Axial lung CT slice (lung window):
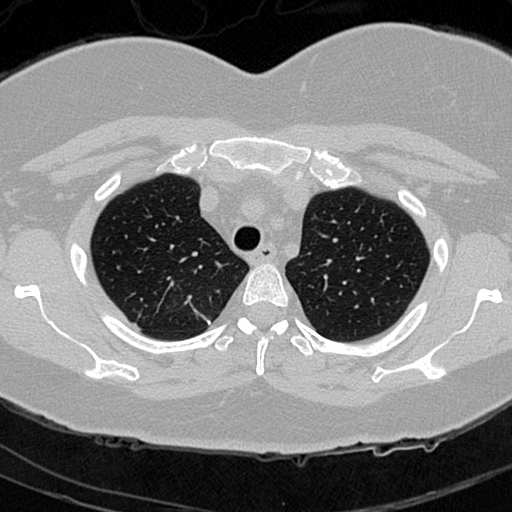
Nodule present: no